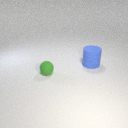
large blue rubber cylinder to the right of small green rubber sphere